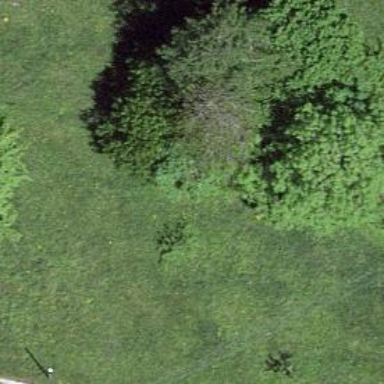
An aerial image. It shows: Urban area featuring tree as natural element.